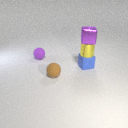
small purple rubber sphere behind small brown rubber sphere